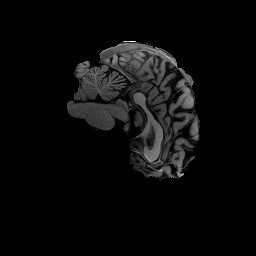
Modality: T1w
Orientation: sagittal
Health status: healthy